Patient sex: F
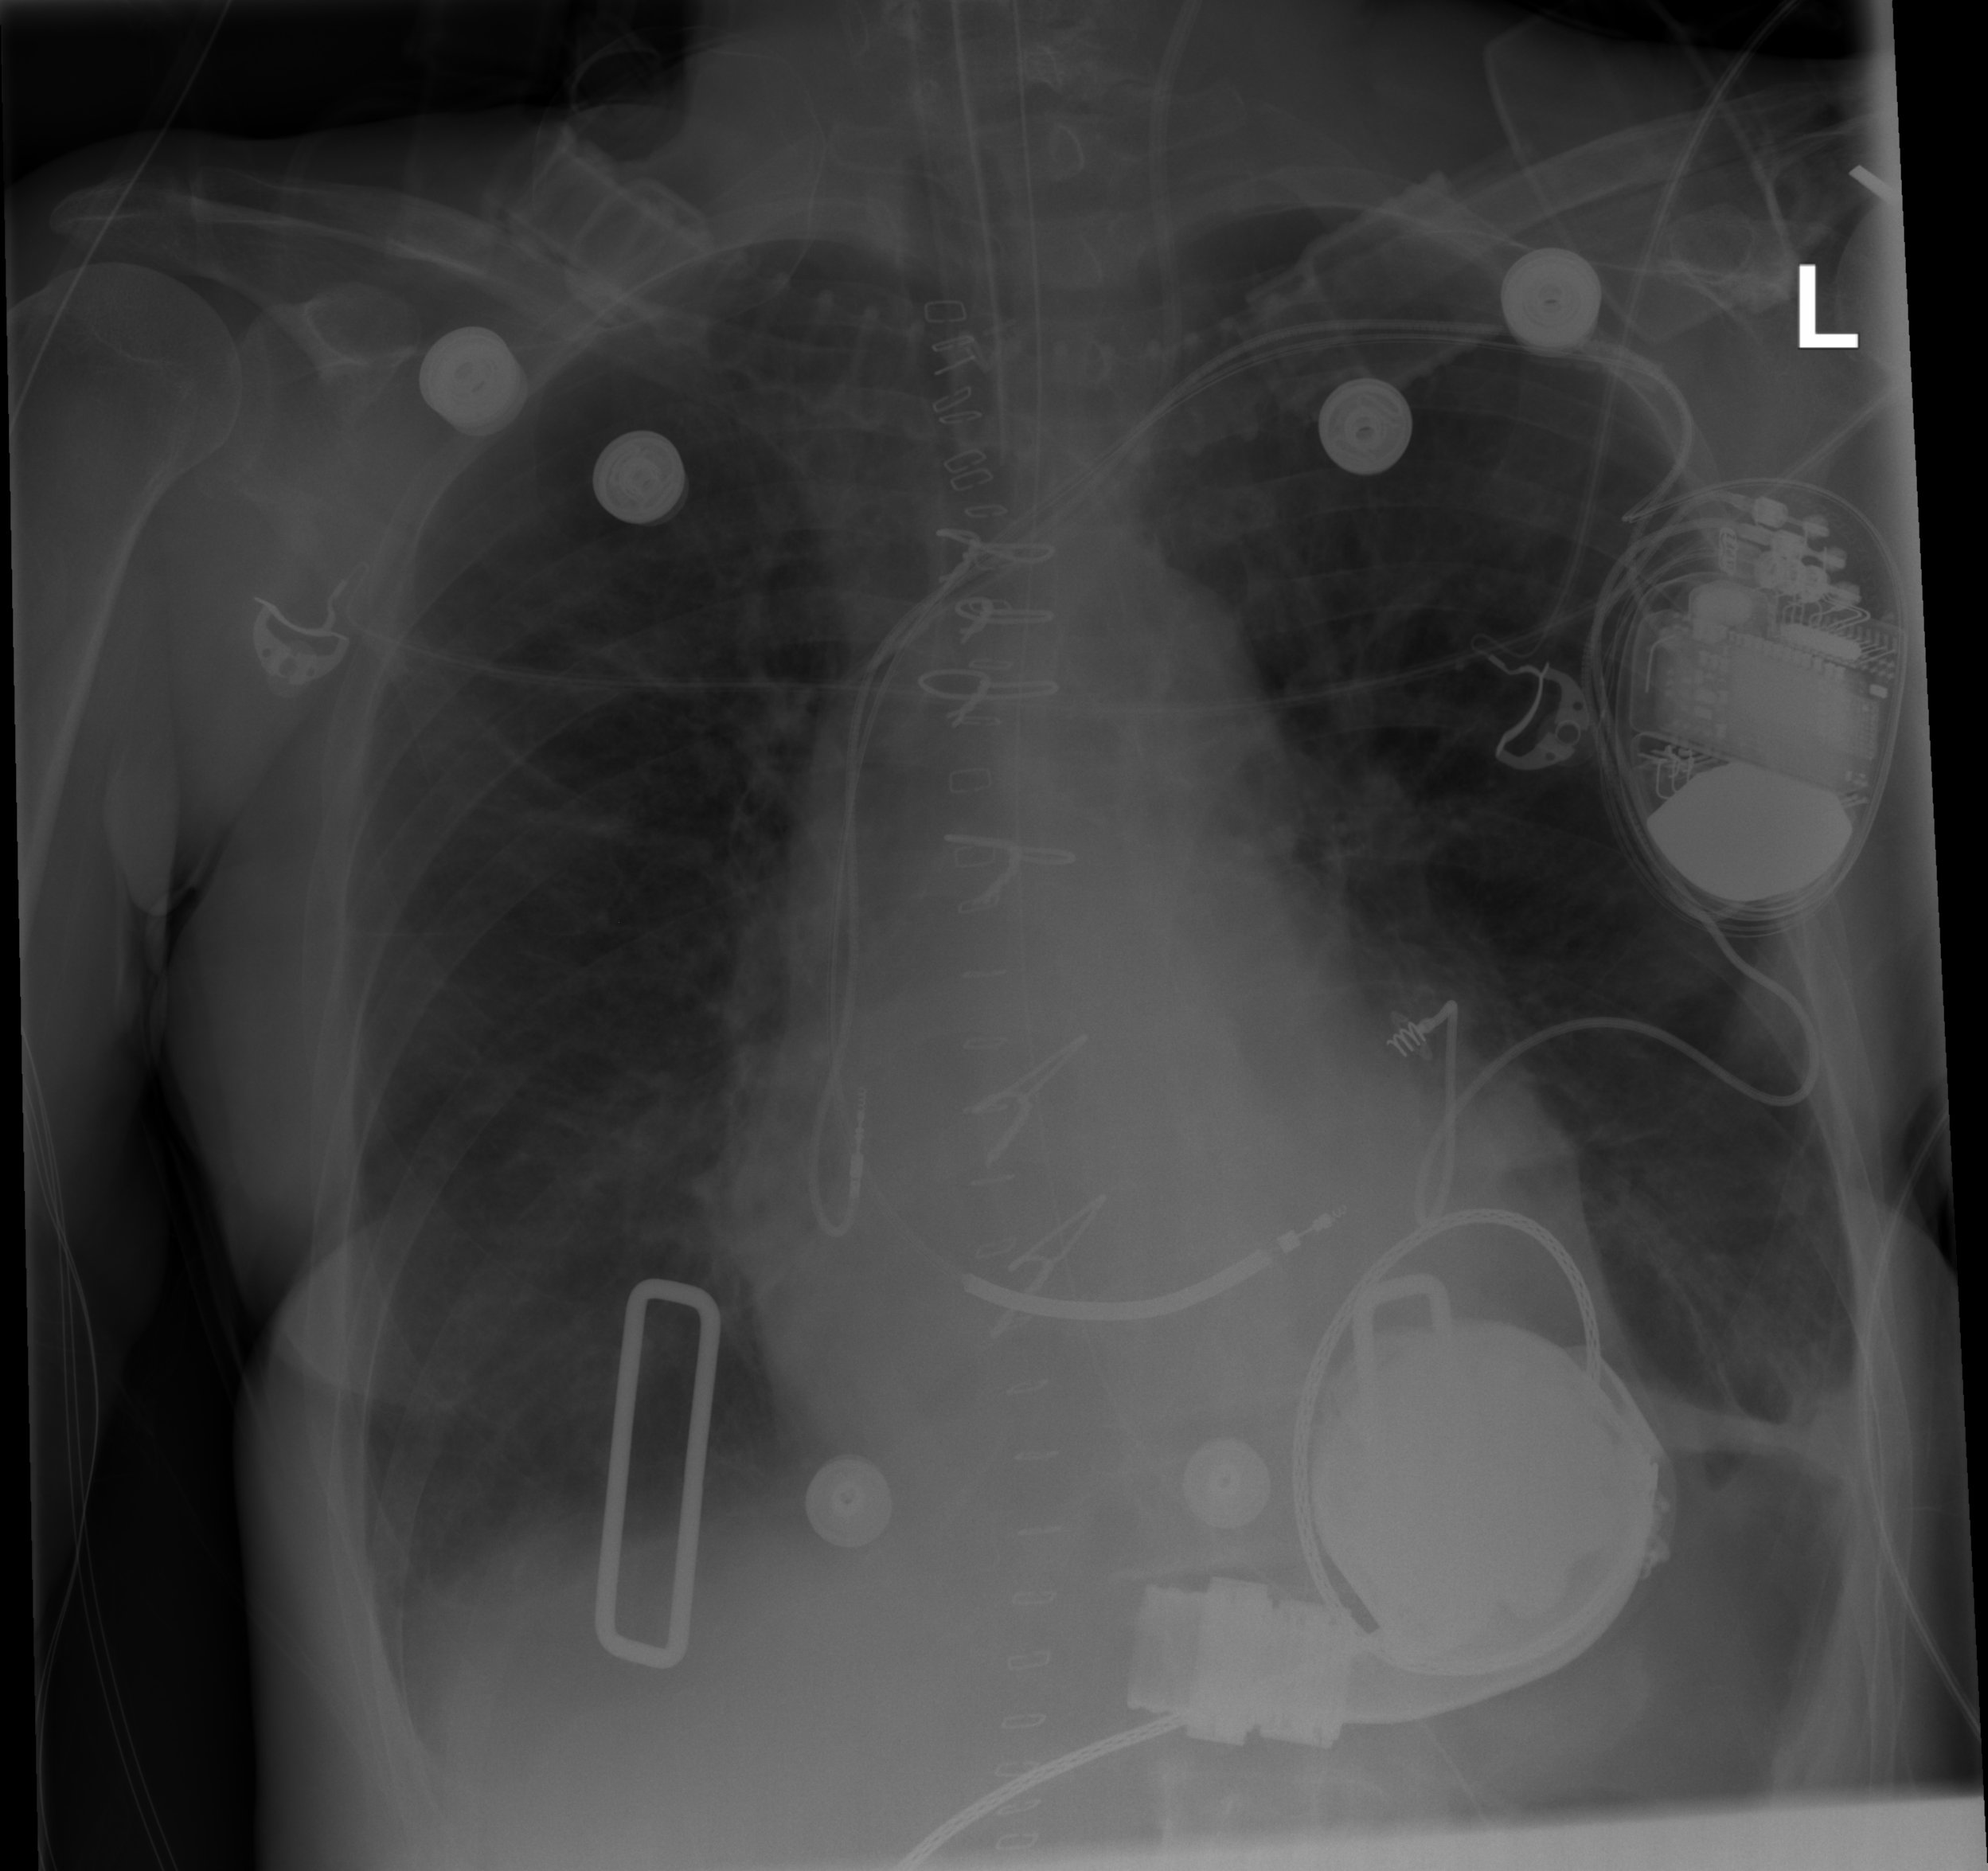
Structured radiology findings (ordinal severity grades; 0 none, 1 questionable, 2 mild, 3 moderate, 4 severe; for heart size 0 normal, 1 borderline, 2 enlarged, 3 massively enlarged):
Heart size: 1
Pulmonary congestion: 0
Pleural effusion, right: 2
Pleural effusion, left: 2
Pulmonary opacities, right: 0
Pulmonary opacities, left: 0
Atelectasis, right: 0
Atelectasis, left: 2